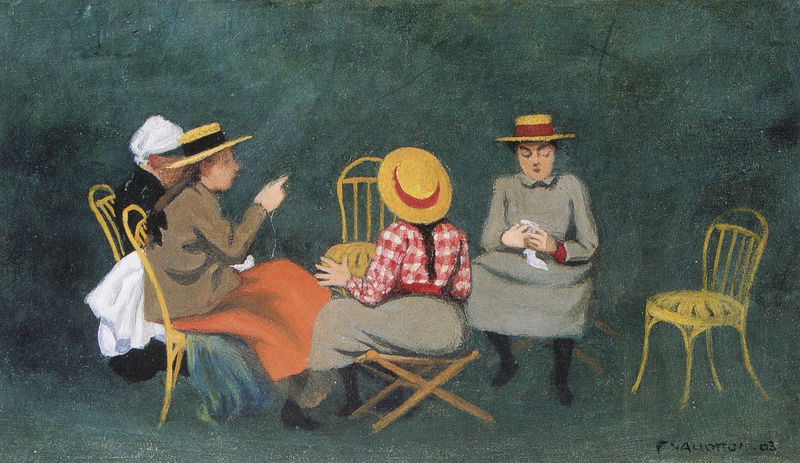
Titel: Im Bois de Boulogne
Künstler: Félix Vallotton
Institution: Sammlung Josefowitz
Schlagwörter: blau, gemälde, gruppe, hand, frauen, gelb, grün, impressionismus, menschen, mädchen, sitzen, bunt, damen, frankreich, frau, grau, hut, hüte, kariert, kleid, kreide, nase, orange, paris, profil, reden, schwarz, stuhl, stühle, szene, tisch, weiss, zeichnung, rot, tuch, wiese, gespräch, haube, karo, naive malerei, rock, schleife, versammlung, alte, band, bluse, dienerin, signatur, natur, flach, haare, kind, schleifen, arbeit, genre, garten, beine, kopfbedeckung, gesäß, vallotton, valloton, lehne, sitz, unterhaltung, röcke, moderne, leer, farbe, naiv, hocker, französisch, kissen, draussen, flicken, gartenstuhl, handarbeit, klappstuhl, kopftuch, niv, nähen, näherinnen, stricken, strohhunt, strohhut, strohut, wolle, zeigefinger, zopf, strohhüte, streng, sitzgruppe, roch, vier, taschentuch, blaugrün, bänder, decken, menschn, gelg, klappstühle, r, korbhüte, dikussion, stohhüte, bgruppe, italeien, strickrn, handarbwit